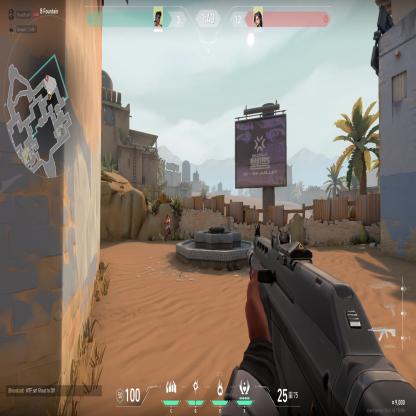
Label: enemy